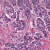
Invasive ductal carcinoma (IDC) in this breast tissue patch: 1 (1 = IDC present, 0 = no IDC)